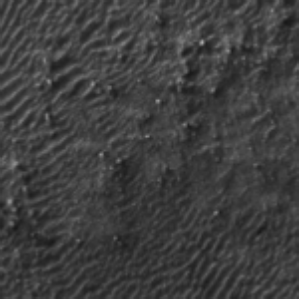
Label: frost